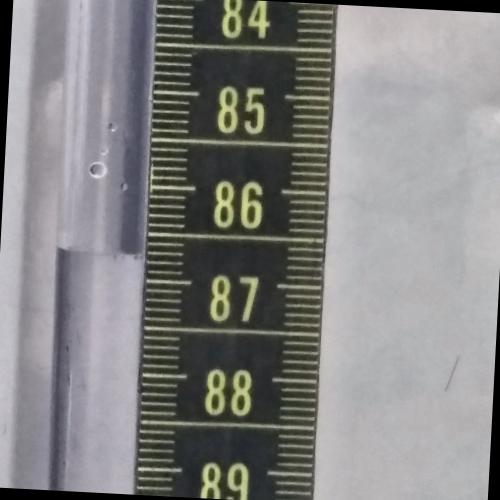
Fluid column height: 86.7 cm